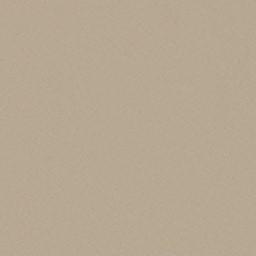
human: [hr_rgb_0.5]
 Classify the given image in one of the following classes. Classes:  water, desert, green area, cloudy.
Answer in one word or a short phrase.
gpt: desert